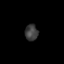
Tissue: lung
Cell type: Epithelial cells
Senescence score: 0.2377
Nuclear area (px): 210
Mean DAPI intensity: 60.476